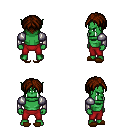
a pixel art fantasy rpg character, male body template, orc, green skin, steel arm armor, red pants, brown parted hairstyle, brown slippers, four views (front, back, left, right), 2x2 character sprite sheet, small pixel art, hard edges, no anti-aliasing